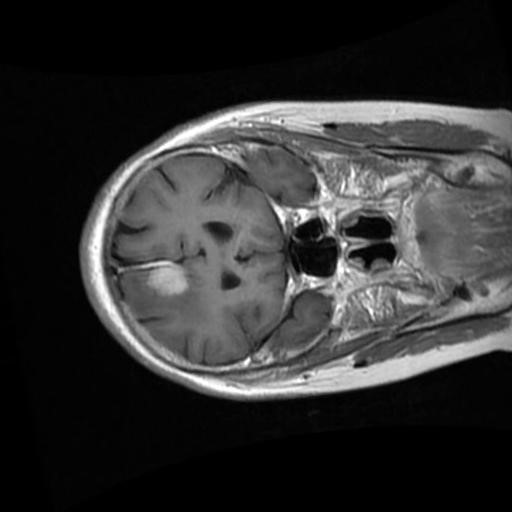
Label: brain_menin